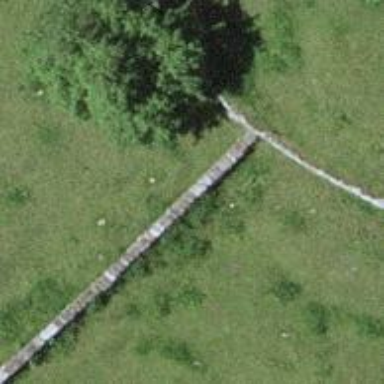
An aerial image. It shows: Wall made of dry stone.